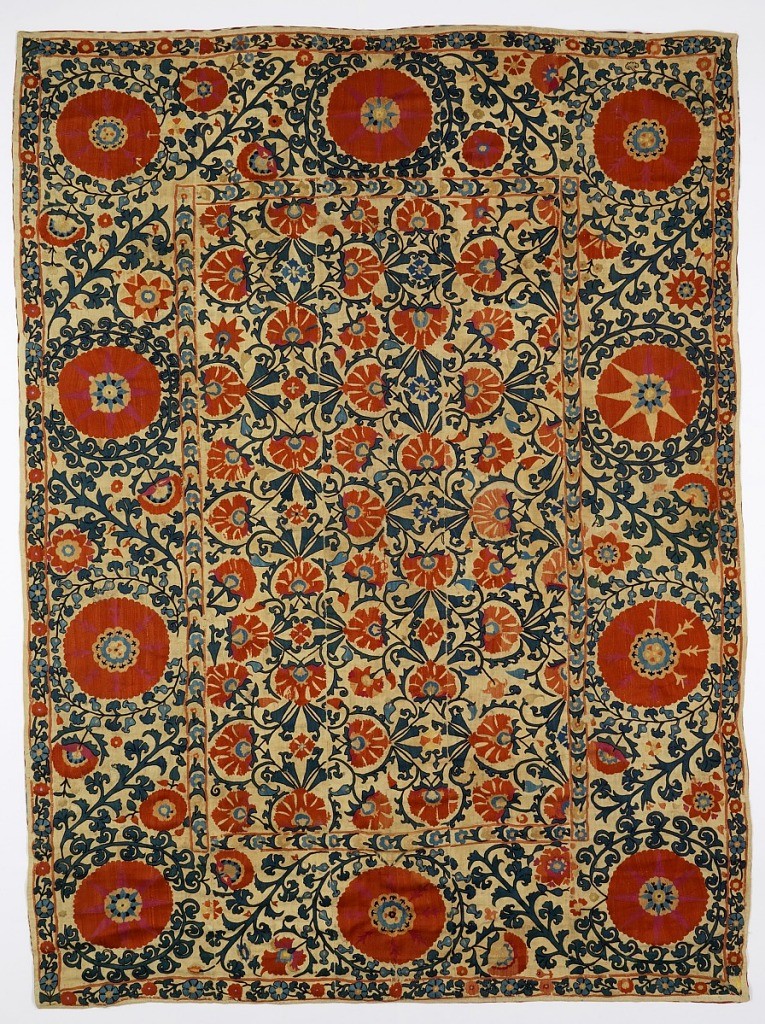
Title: Bed cover (suzani)
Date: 19th century
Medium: silk embroidery on cotton foundation Technique: embroidered in chain and Bokhara couching stitches on plain weave foundation Label: cotton, embroidered with silk in chain and Bokhara couching stitches
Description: Bed cover or suzani in cream-colored cotton embroidered with colored silks and lined with warp-printed silk. Small red carnations fill the field, surrounded by a wide border of large, circular red flower heads and scrolling vines. Lined with two different warp print silks, a satin stripe and a ribbed silk with a figural design.